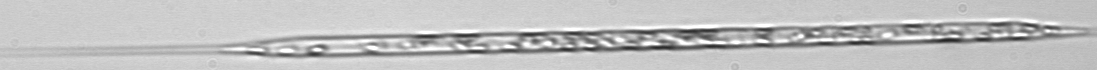
Label: Rhizosolenia